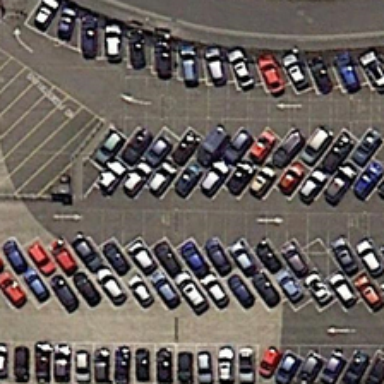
This is a parking and many cars .